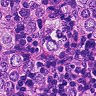
Metastatic tissue present: yes